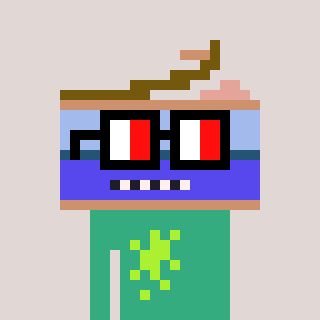
a pixel art character with square glasses with black frames and red eyes, a canned ham-shaped head and a teal-colored body on a warm background